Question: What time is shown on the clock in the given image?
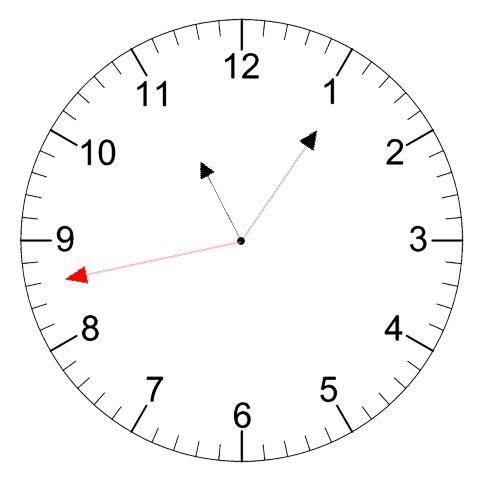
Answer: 11:05:43